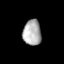
Tissue: lung
Cell type: Epithelial cells
Senescence score: 0.6254
Nuclear area (px): 457
Mean DAPI intensity: 174.195